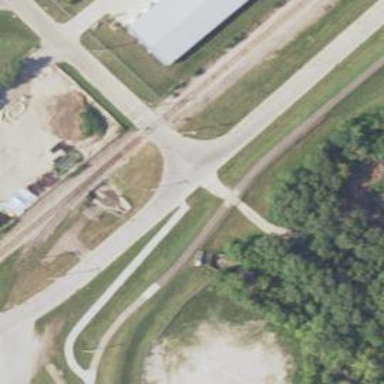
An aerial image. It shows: Unmarked crossing on cycleway road.